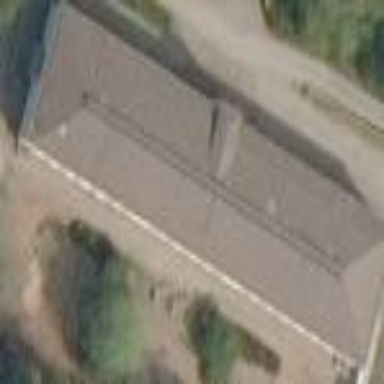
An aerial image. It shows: School building.